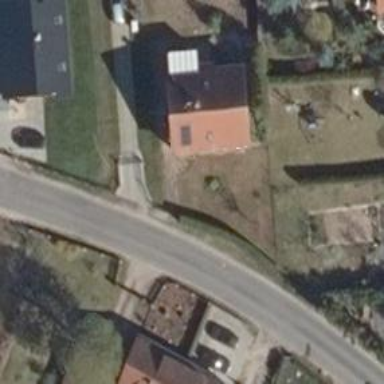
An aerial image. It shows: Smooth asphalt road in residential area.